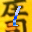
Label: 1